Question: I am developing a WPF application.
In this application i need to be able to do a filled contour plot which is like at heat map with contours. The image below shows how i need the data visualized:

I have spent hours trying to find such graph component. I have a telerik license and a sciChart license but none of these support what i need.
Is someone aware of a WPF graph component that can produce an output like on the image above?
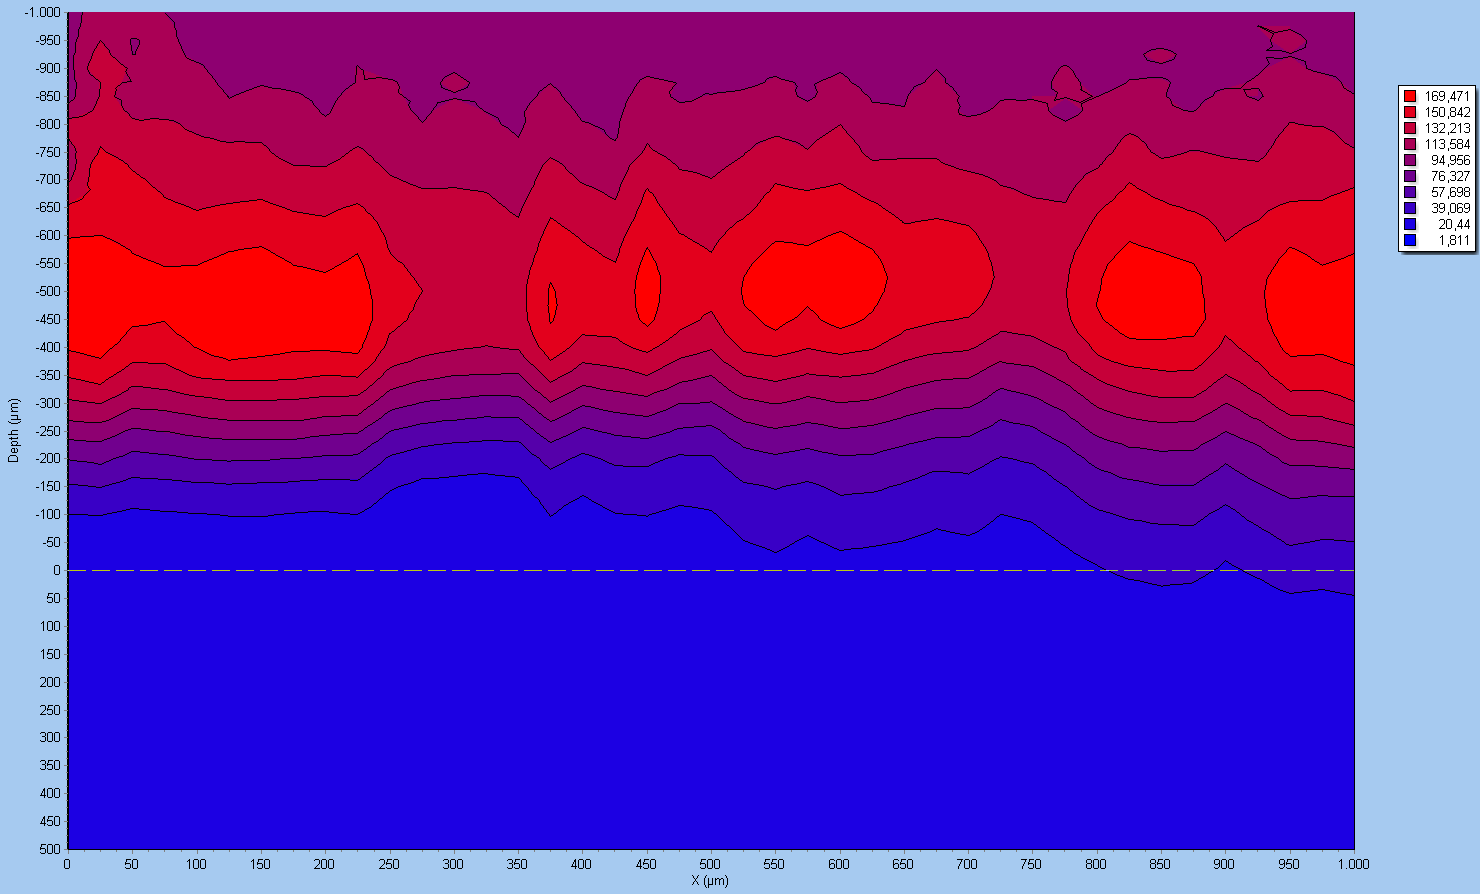
Answer: You can draw the contours on top of each other, ordering them by value, starting at the bottom(blue to red, in your example).
You can use a <URL>.